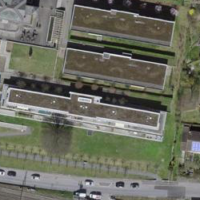
EUNIS habitat code: 54
Species observed at this site:
Asplenium ruta-muraria
Podarcis muralis